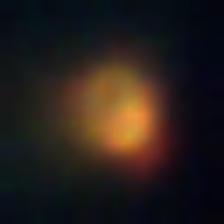
Taxon: NanoPlankton
Group: Other